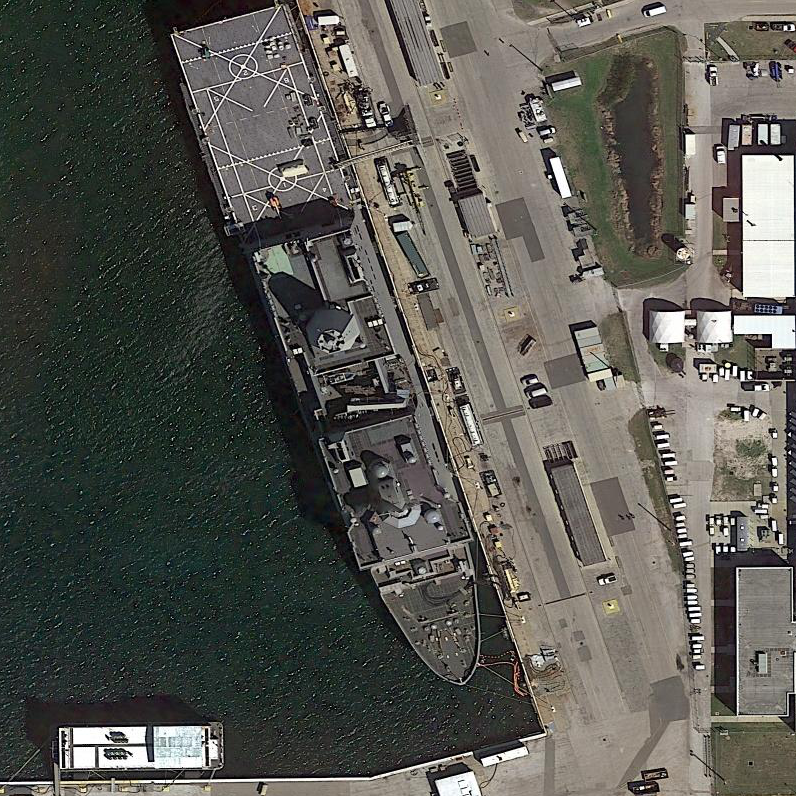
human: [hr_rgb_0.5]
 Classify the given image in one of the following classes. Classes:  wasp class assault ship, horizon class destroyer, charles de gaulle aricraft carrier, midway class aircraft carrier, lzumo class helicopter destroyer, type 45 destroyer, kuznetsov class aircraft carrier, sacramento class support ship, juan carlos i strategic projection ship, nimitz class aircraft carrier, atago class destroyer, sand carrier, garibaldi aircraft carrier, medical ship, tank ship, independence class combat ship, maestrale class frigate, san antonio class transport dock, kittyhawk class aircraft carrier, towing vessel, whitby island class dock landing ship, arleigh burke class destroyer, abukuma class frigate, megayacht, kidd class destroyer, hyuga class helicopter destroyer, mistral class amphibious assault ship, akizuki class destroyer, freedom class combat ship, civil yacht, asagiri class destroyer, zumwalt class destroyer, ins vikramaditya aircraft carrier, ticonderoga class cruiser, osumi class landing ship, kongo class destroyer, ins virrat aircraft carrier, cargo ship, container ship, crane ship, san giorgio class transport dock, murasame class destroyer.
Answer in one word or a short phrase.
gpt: San Antonio class transport dock